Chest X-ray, PA view. Patient: 57 years old, sex F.
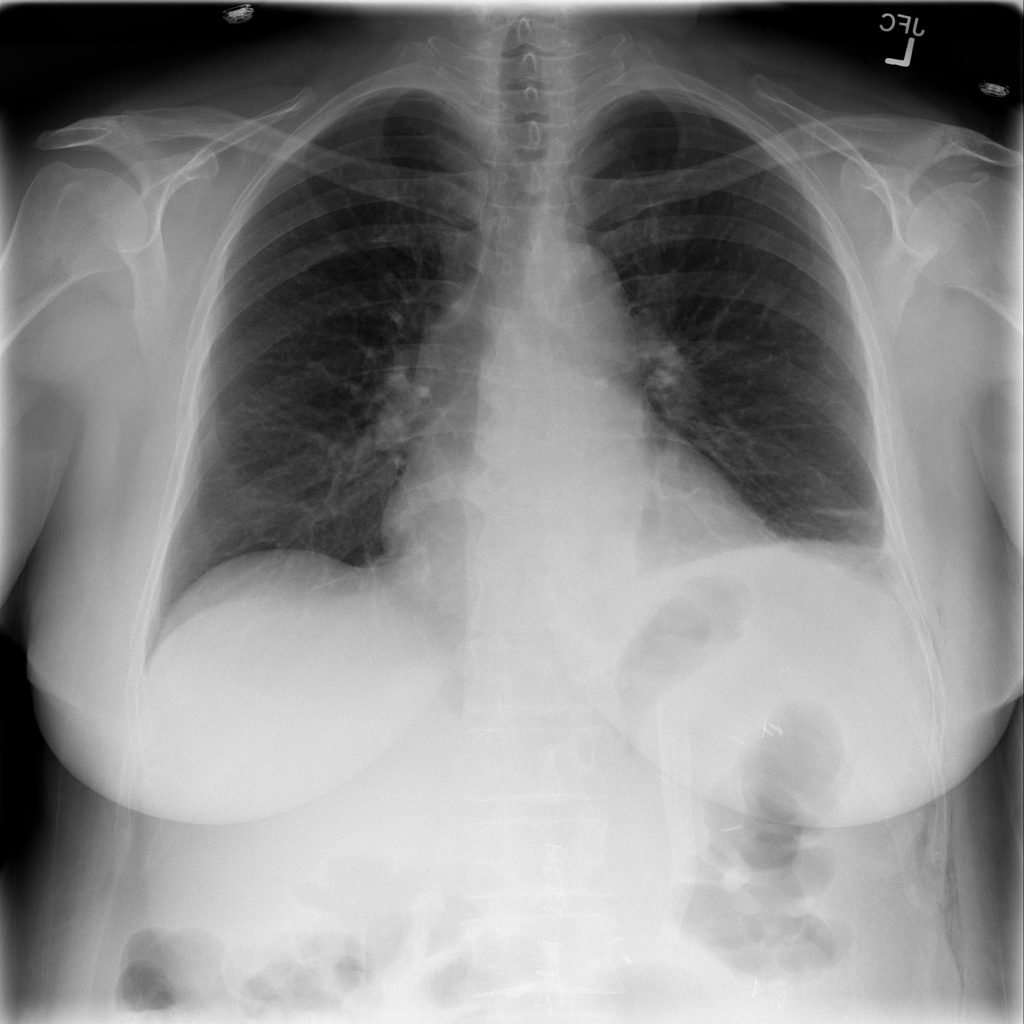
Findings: Atelectasis, Effusion